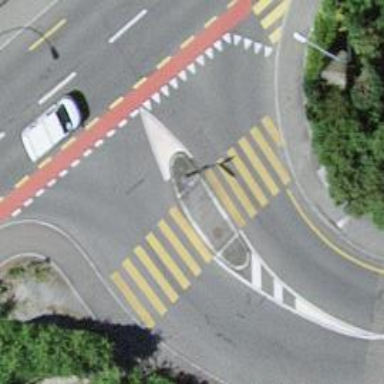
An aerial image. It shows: Zebra crossing on footway.